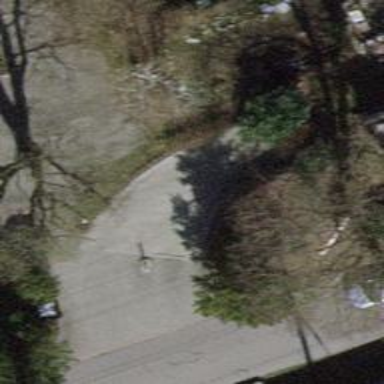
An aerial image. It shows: Parking entrance.